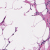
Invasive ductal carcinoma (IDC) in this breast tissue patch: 1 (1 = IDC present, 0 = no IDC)